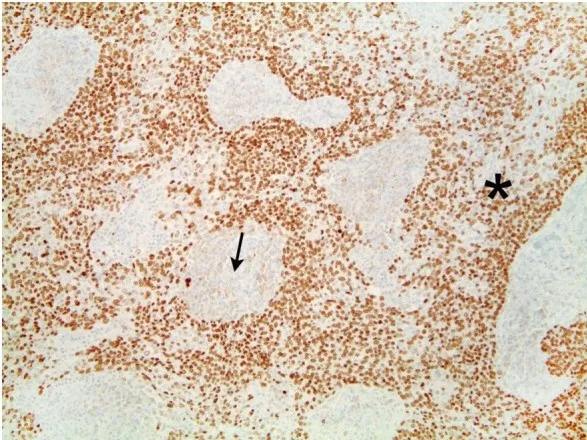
The tumor cell shows strong immunoreactivity to p63. Lymphocytes lack reactivity.
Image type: pathology (immunostaining)